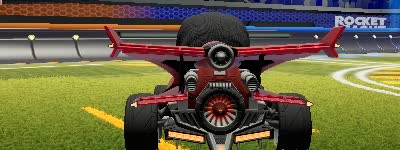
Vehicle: aftershock